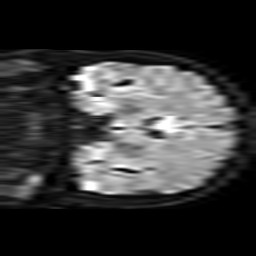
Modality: TRACE
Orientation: coronal
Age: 57
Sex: female
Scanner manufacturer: philips
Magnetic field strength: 3 T
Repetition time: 3.896 s
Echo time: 0.05978 s